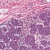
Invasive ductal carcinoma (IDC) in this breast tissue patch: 0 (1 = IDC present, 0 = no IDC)